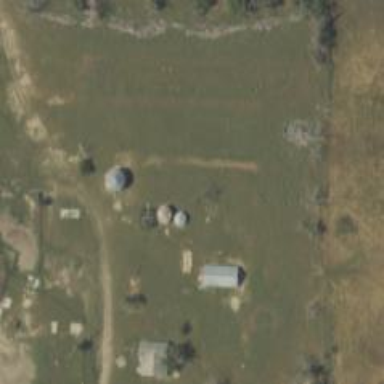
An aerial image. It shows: Silo.